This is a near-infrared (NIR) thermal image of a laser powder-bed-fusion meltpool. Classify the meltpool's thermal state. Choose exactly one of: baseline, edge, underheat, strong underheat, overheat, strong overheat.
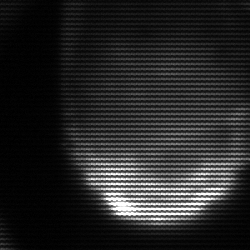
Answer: edge